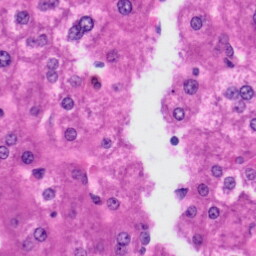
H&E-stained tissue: Liver